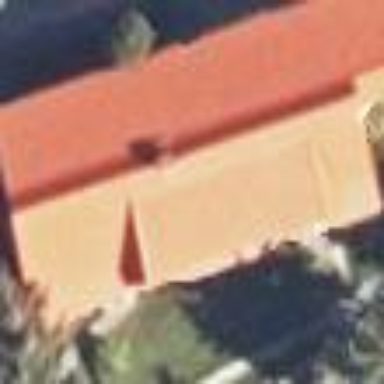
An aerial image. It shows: Building with gabled roof oriented along its structure. The roof is striking red color.